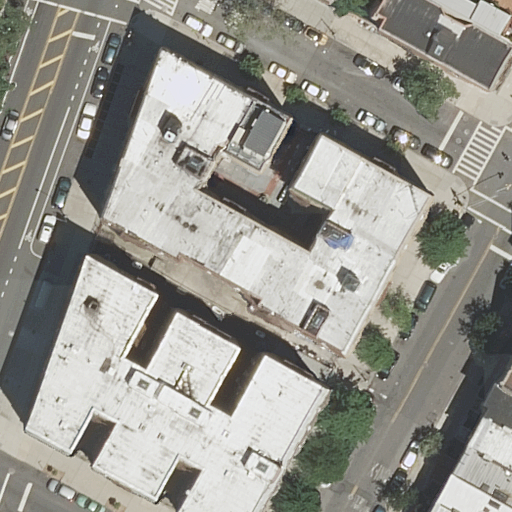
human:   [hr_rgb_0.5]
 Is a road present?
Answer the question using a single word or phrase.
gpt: yes

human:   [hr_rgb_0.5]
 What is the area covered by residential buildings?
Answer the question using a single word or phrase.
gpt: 3201m2

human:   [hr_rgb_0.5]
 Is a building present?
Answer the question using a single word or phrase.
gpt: yes

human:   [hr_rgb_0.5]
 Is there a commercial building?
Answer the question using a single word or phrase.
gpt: no

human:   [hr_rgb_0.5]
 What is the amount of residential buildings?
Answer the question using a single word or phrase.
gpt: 11

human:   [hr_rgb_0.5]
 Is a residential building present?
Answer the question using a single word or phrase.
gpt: yes

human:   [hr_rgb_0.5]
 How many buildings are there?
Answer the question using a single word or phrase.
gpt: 11

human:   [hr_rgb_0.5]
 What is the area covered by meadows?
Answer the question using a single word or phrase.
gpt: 0m2

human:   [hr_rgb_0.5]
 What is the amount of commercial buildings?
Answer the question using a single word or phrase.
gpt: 0

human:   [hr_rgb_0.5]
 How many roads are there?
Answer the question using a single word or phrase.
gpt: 4

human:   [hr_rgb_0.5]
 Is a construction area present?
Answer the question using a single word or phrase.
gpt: no

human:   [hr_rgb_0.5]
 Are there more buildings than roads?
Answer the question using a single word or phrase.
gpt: yes

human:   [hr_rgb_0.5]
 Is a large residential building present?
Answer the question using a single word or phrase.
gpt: yes

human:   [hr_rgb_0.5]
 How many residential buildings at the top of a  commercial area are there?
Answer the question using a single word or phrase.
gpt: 0

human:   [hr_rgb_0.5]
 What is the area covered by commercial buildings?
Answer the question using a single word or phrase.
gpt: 0m2

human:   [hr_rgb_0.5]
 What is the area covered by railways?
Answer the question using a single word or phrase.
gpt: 0m2

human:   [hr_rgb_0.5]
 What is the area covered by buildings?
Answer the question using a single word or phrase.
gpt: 3201m2

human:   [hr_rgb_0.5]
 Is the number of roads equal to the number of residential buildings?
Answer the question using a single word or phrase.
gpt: no

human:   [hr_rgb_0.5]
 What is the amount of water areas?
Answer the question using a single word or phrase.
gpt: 0

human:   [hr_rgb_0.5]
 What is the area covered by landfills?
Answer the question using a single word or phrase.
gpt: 0m2

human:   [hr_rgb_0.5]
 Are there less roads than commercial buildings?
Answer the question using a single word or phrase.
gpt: no

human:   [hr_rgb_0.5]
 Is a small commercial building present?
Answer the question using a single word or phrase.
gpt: no

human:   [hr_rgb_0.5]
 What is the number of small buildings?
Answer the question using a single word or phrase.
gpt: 6

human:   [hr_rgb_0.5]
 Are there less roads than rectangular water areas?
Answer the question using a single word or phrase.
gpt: no

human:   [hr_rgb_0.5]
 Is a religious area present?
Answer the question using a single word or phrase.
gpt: no

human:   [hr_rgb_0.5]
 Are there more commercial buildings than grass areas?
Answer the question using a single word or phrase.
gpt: no

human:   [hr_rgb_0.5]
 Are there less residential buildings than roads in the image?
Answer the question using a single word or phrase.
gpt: no

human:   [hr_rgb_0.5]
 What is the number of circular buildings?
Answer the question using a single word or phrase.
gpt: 0

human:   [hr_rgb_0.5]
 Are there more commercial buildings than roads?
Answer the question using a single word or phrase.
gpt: no

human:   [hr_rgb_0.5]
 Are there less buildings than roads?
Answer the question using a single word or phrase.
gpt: no

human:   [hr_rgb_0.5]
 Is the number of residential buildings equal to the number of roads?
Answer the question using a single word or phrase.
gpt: no

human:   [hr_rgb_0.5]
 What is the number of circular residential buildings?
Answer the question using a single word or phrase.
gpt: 0

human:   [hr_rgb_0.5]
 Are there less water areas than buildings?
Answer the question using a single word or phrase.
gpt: yes

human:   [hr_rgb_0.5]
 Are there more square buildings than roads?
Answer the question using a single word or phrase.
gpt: no

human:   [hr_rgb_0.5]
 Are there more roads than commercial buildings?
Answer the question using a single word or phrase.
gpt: yes

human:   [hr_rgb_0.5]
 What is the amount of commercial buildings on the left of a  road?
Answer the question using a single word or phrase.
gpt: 0

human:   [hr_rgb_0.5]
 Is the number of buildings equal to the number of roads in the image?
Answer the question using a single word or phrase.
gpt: no

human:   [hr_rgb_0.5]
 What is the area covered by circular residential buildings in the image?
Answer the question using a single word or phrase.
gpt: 0m2

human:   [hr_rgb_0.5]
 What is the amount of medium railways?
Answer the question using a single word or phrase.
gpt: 0

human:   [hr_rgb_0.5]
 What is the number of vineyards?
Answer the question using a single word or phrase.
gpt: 0

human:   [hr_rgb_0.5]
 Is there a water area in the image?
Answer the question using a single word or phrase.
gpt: no

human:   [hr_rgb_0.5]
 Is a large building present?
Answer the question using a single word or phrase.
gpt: yes

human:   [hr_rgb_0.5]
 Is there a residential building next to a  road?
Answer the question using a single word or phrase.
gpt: yes

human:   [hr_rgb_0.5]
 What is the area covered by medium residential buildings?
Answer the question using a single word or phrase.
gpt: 460m2

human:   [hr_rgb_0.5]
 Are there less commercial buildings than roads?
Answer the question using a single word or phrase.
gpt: yes

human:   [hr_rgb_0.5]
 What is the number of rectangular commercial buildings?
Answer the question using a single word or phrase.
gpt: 0

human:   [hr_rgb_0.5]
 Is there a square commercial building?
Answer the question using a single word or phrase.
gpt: no

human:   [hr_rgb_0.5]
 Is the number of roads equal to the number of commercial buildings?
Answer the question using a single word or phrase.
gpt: no

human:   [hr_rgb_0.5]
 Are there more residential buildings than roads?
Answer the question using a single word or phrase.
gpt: yes

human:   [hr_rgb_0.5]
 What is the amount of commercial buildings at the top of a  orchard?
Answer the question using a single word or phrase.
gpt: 0

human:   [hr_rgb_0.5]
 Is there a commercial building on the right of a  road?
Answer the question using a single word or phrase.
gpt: no

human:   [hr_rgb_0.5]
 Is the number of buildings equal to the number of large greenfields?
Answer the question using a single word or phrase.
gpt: no

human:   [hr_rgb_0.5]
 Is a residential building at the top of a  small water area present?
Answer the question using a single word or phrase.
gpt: no

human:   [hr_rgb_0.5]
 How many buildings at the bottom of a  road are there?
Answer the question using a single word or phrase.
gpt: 7

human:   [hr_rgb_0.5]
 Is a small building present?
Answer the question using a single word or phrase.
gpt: yes

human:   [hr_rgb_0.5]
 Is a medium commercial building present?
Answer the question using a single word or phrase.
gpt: no

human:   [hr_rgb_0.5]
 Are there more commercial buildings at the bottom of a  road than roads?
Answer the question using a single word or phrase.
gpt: no

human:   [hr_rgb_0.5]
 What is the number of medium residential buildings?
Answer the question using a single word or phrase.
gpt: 3

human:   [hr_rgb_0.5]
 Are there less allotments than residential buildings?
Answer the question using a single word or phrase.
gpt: yes

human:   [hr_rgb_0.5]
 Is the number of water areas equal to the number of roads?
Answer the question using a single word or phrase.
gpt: no

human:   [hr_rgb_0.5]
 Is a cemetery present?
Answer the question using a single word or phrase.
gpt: no

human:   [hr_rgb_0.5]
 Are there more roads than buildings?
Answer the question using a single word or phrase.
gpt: no

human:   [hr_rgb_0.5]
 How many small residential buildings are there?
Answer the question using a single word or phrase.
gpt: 6

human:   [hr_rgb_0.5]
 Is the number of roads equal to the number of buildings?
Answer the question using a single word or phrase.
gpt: no